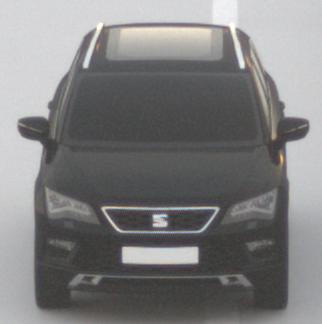
Make: SEAT
Model: Ateca 1.0 TSI Ecomotive
Detailed model: Ateca (5FP)
Model produced from: 2016/08
Model produced until: 2018/08
Doors: 5
Color: black
Road condition: dry road
Daytime: sunrise or sunset
Contrast: low contrast